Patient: sex F, age 54
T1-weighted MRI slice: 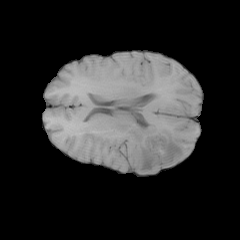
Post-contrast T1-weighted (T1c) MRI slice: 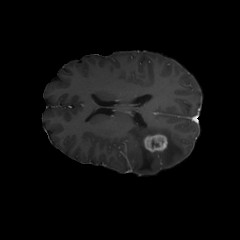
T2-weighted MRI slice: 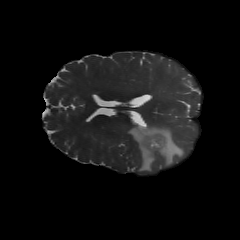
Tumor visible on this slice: yes
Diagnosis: Glioblastoma, IDH-wildtype
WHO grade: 4